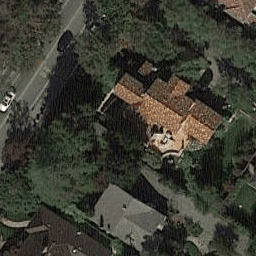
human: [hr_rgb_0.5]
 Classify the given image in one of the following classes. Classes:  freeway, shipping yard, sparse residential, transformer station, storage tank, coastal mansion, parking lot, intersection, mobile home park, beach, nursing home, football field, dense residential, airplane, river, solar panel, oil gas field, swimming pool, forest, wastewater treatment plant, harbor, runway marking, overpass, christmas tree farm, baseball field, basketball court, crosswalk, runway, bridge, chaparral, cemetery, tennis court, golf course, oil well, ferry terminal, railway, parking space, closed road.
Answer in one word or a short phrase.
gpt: sparse residential